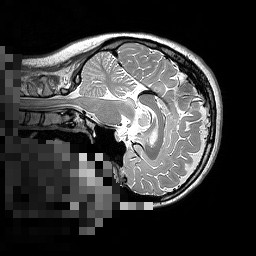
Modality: T2w
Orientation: sagittal
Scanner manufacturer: siemens
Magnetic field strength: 3 T
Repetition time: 2.5 s
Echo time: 0.144 s